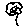
Label: flower